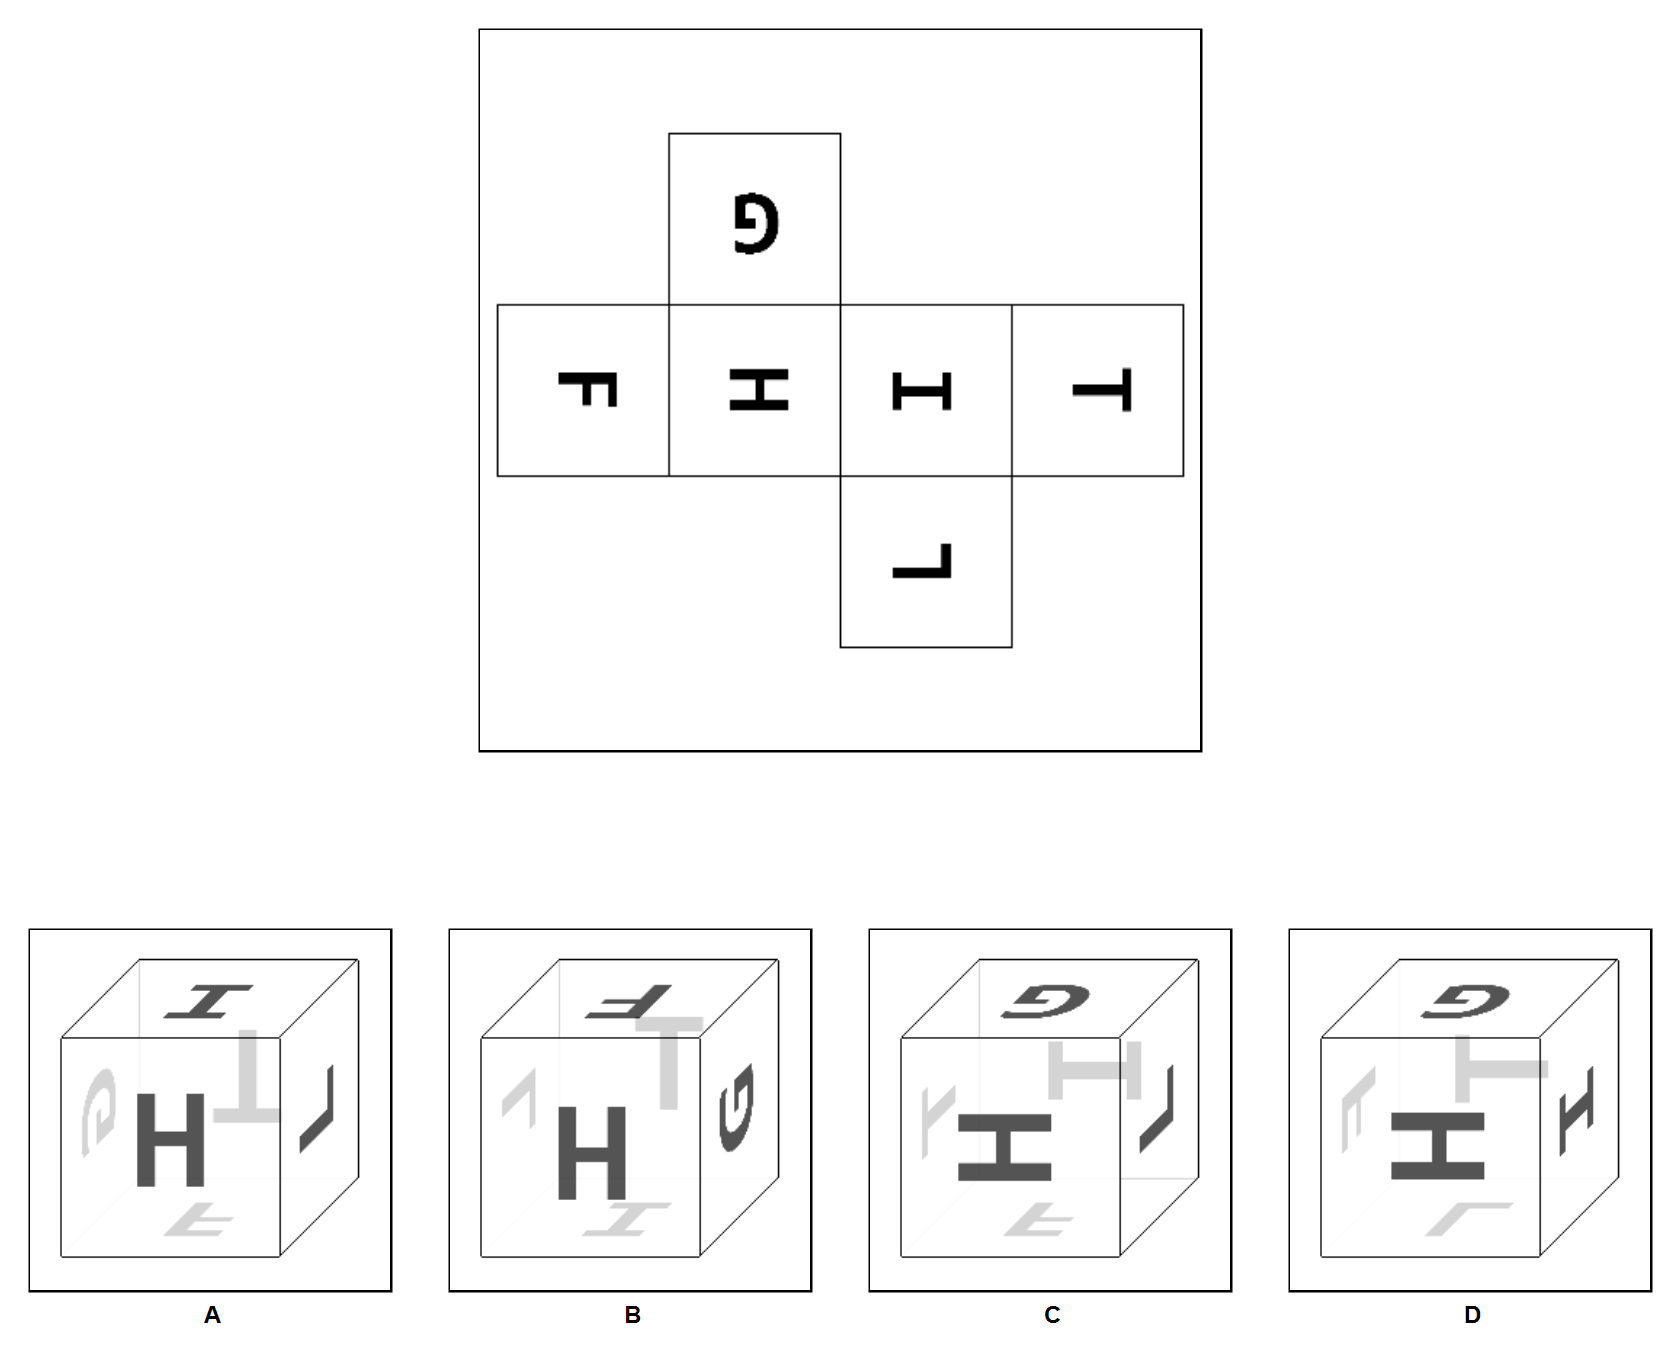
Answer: C